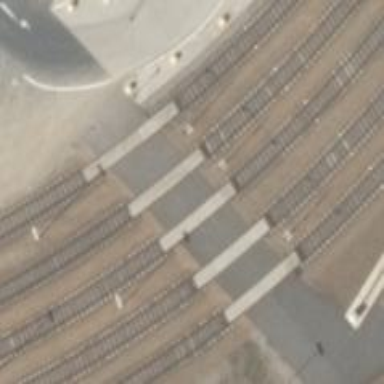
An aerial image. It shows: Railway yard.